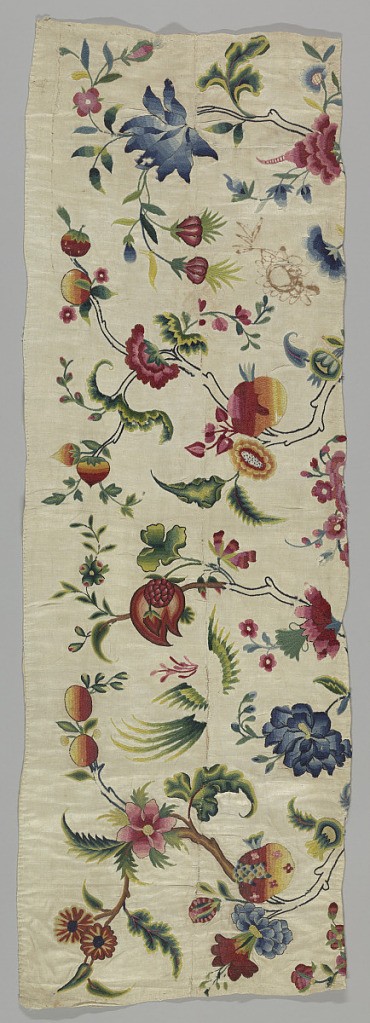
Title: Textile
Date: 1700–1750
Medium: crewel wool on linen Technique: embroidered
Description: Design of flowers and fruits in bright colors on undulating brown stems.